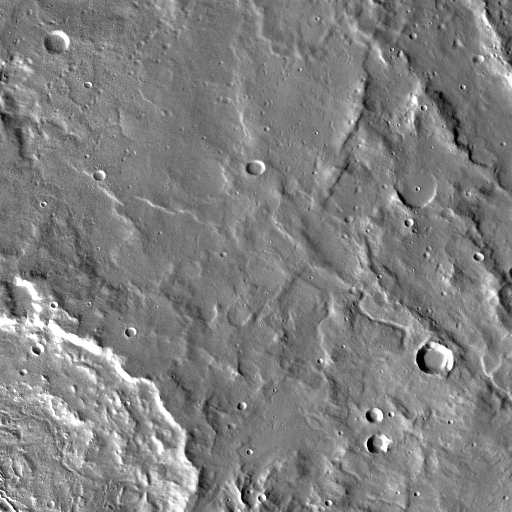
Crater classes present: Background, Other, Buried, Secondary